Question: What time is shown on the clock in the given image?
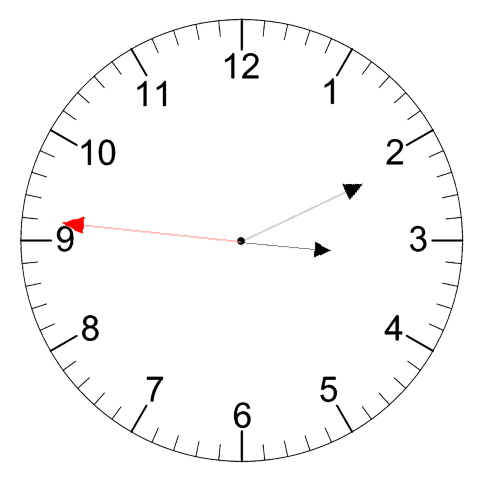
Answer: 03:10:46